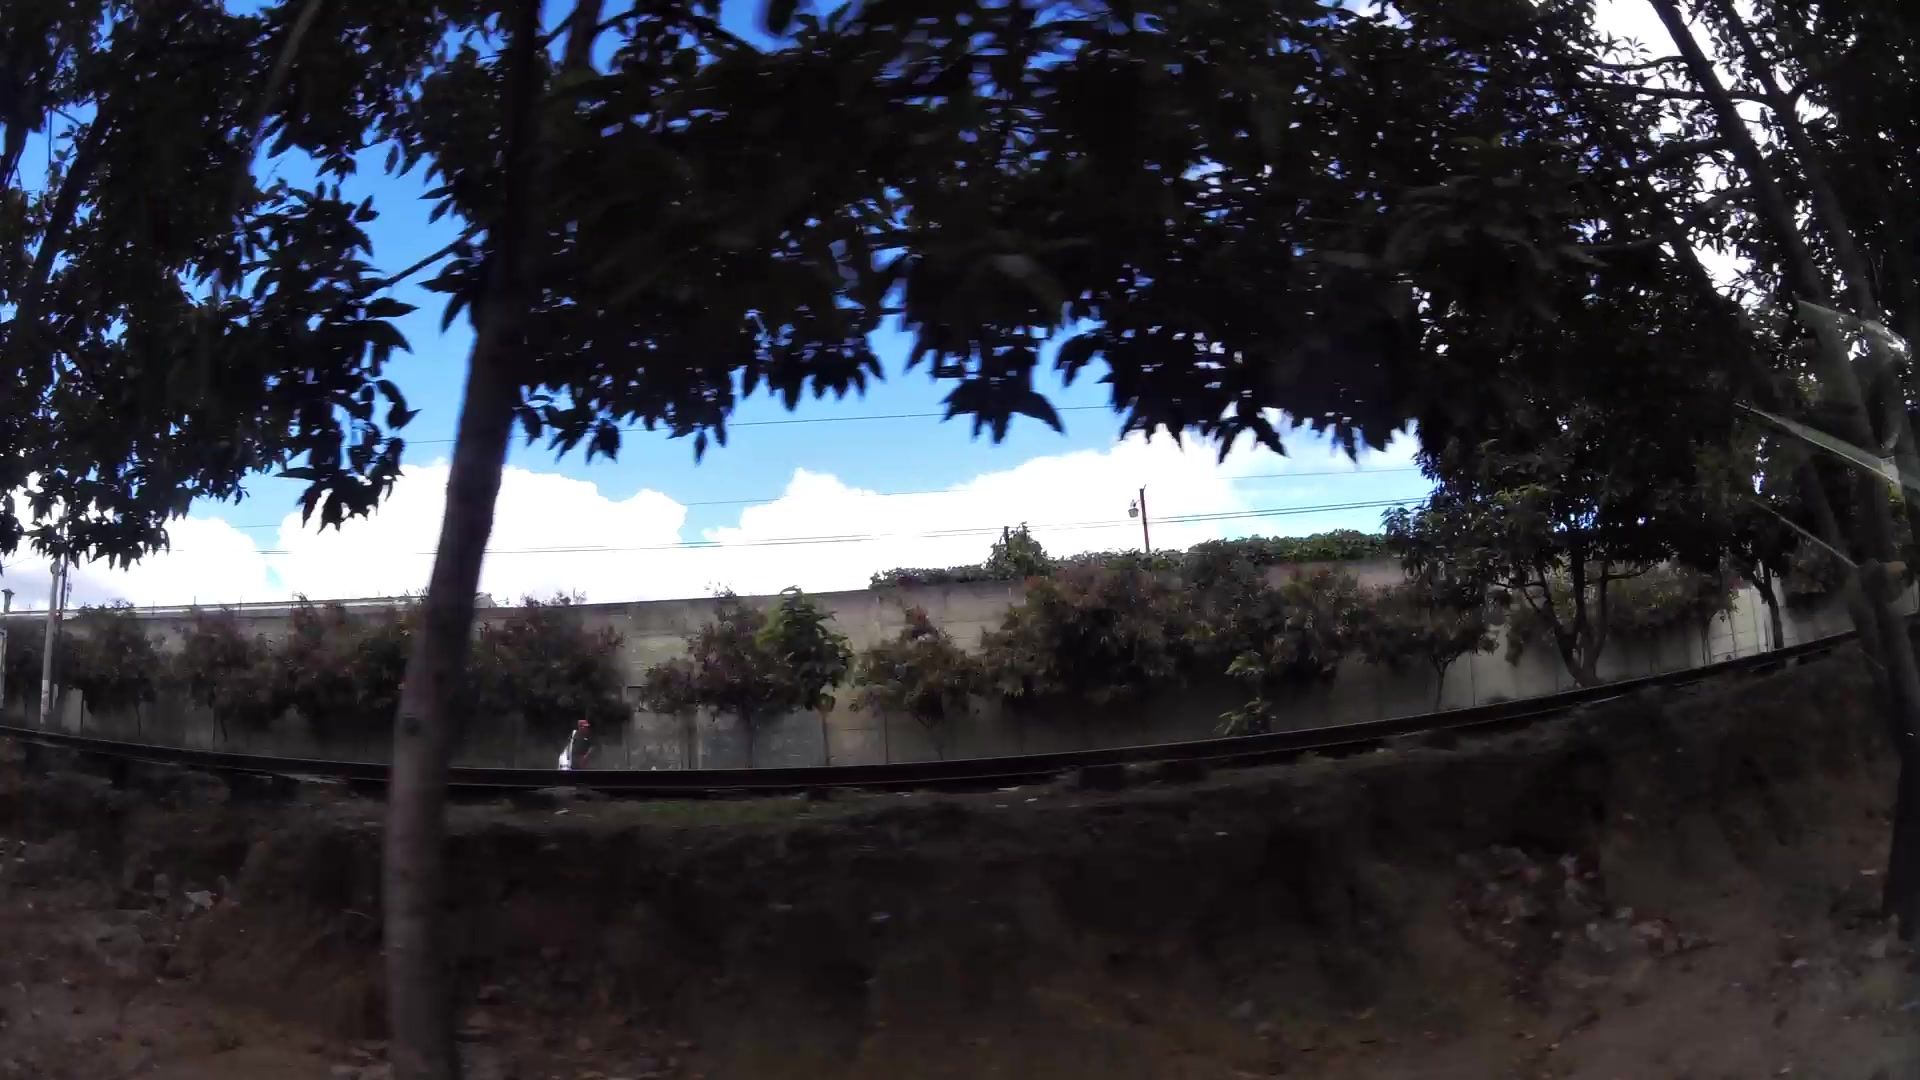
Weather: clear
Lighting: day
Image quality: slightly poor
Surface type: walking surface
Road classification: tertiary, primary
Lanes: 2
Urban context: urban centre
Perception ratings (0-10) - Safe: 2.83, Lively: 0.78, Beautiful: 3.57, Boring: 5.25, Depressing: 7.08, Wealthy: 1.97